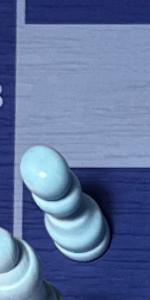
Label: Pawn_White